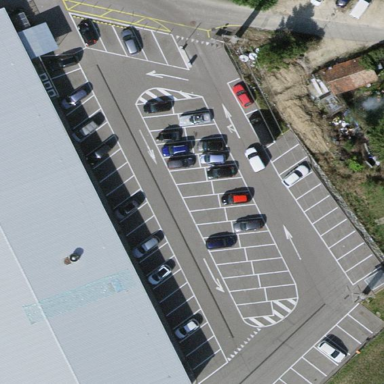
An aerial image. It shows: Parking area with surface.